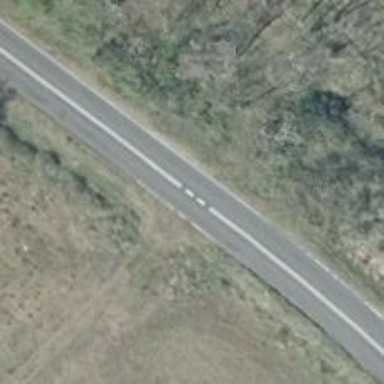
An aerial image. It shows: Secondary road with asphalt surface.